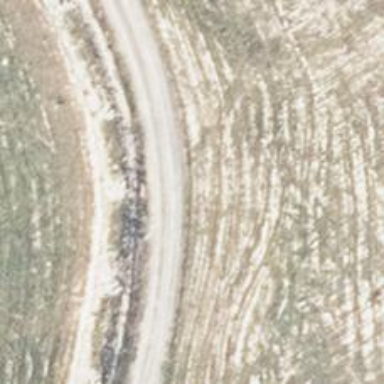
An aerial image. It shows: Gravel track with grade 2 tracktype.